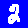
Digit: 2